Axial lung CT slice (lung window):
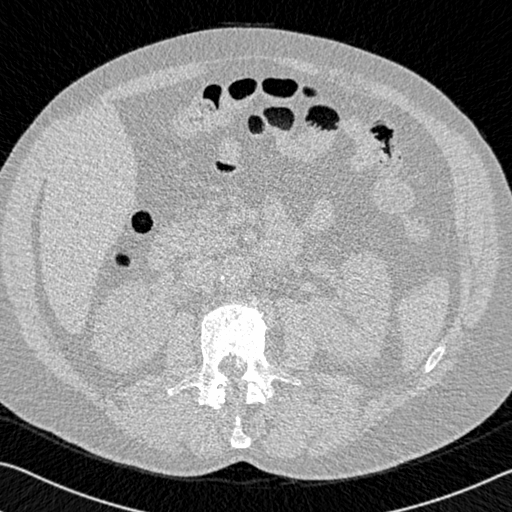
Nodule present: no